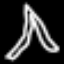
Label: The Eiffel Tower